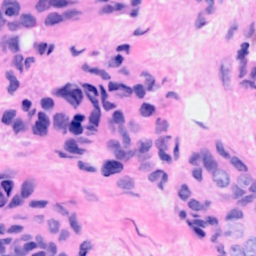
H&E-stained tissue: Breast